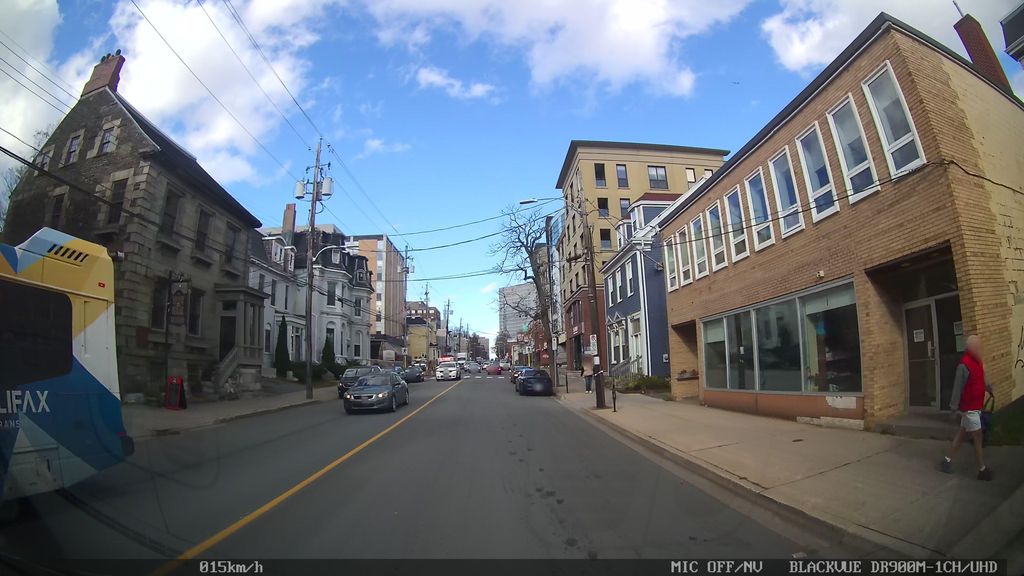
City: halifax